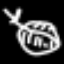
Label: leaf